Interaction volume radius: 5 \u00c5
Interaction volume height: 10 \u00c5
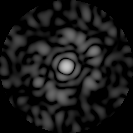
Disorder parameter: 0.8273